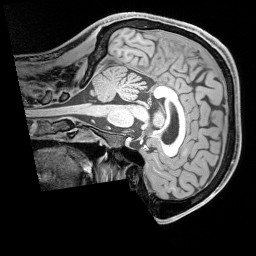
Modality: T1w
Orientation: sagittal
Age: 30
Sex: male
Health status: healthy
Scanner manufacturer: siemens
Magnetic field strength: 3 T
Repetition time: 1.65 s
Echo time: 0.00182 s